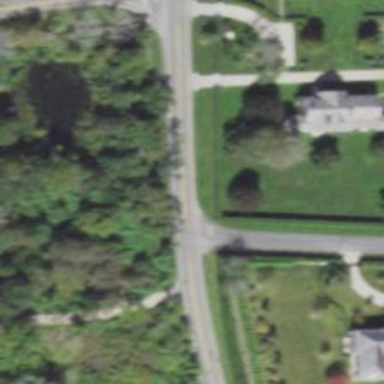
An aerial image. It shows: Road with stop sign.